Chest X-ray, AP view. Patient: 57 years old, sex M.
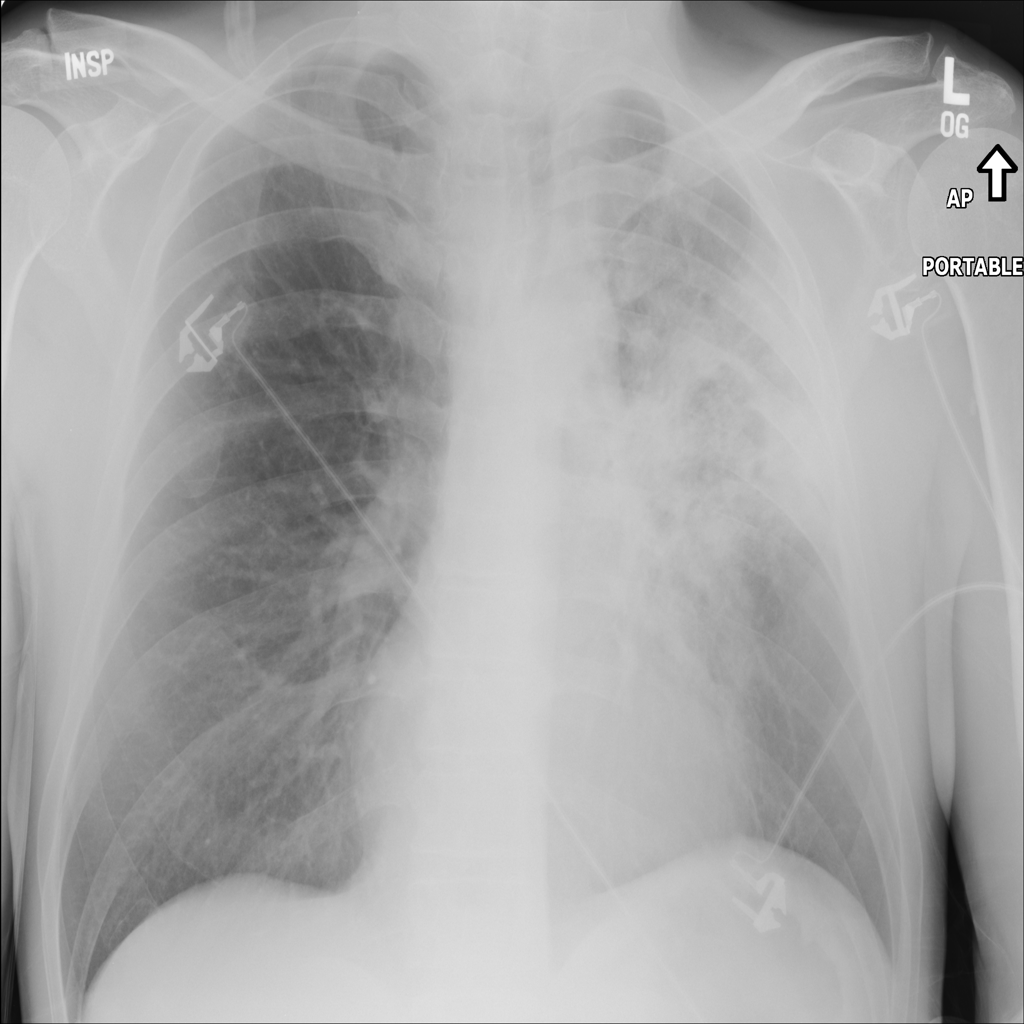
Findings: Consolidation, Infiltration